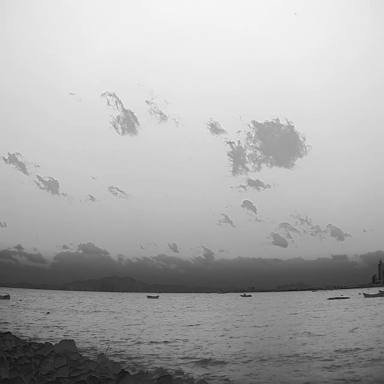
There are four bulk_carriers in the infrared image.